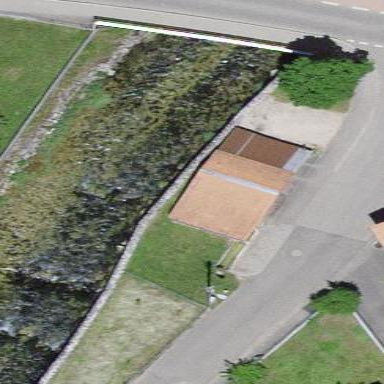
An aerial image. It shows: Barn.